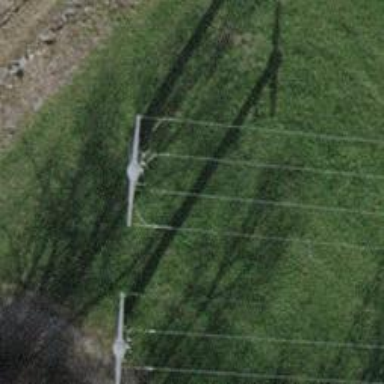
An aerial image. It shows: Power line with three cables.